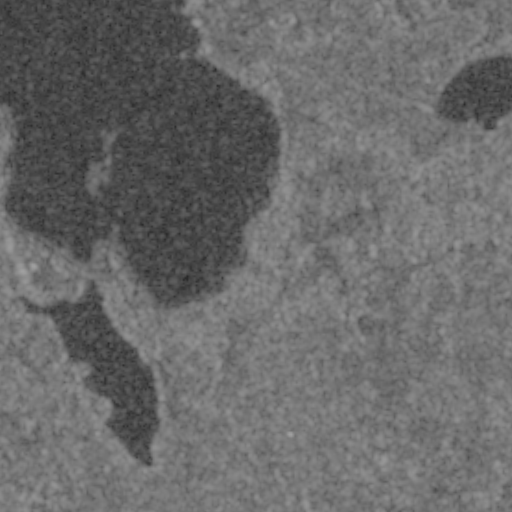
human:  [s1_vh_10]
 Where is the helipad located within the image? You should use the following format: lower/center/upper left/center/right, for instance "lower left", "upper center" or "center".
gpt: The helipad is located in the center left of the image.
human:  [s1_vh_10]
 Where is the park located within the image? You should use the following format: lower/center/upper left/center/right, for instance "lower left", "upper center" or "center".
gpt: The park is located in the lower center of the image.
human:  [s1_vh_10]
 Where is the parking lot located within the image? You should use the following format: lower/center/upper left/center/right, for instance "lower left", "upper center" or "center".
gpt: The parking lot is located in the center left of the image.
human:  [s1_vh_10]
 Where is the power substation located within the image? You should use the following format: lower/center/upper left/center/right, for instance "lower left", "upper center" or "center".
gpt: The power substation is located in the center left of the image.
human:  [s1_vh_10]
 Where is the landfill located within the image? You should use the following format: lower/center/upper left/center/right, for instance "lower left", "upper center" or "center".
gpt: There is no landfill in the image.

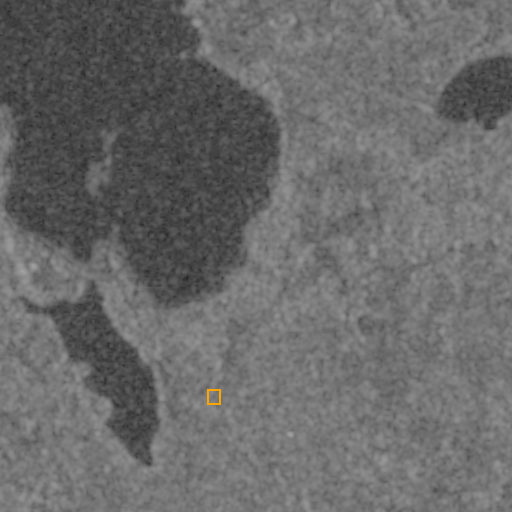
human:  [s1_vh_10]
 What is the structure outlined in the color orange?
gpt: The structure outlined in orange is a park.
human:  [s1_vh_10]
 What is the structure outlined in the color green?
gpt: There is no green outline.